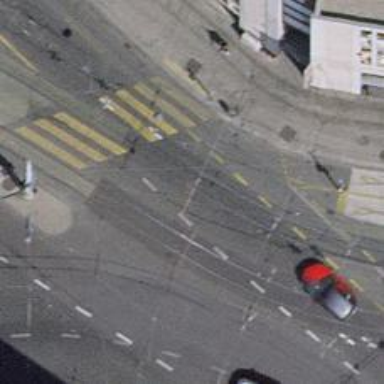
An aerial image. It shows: Tram level crossing on railway.